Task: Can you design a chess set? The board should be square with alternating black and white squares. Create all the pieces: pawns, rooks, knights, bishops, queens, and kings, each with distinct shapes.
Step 2323:
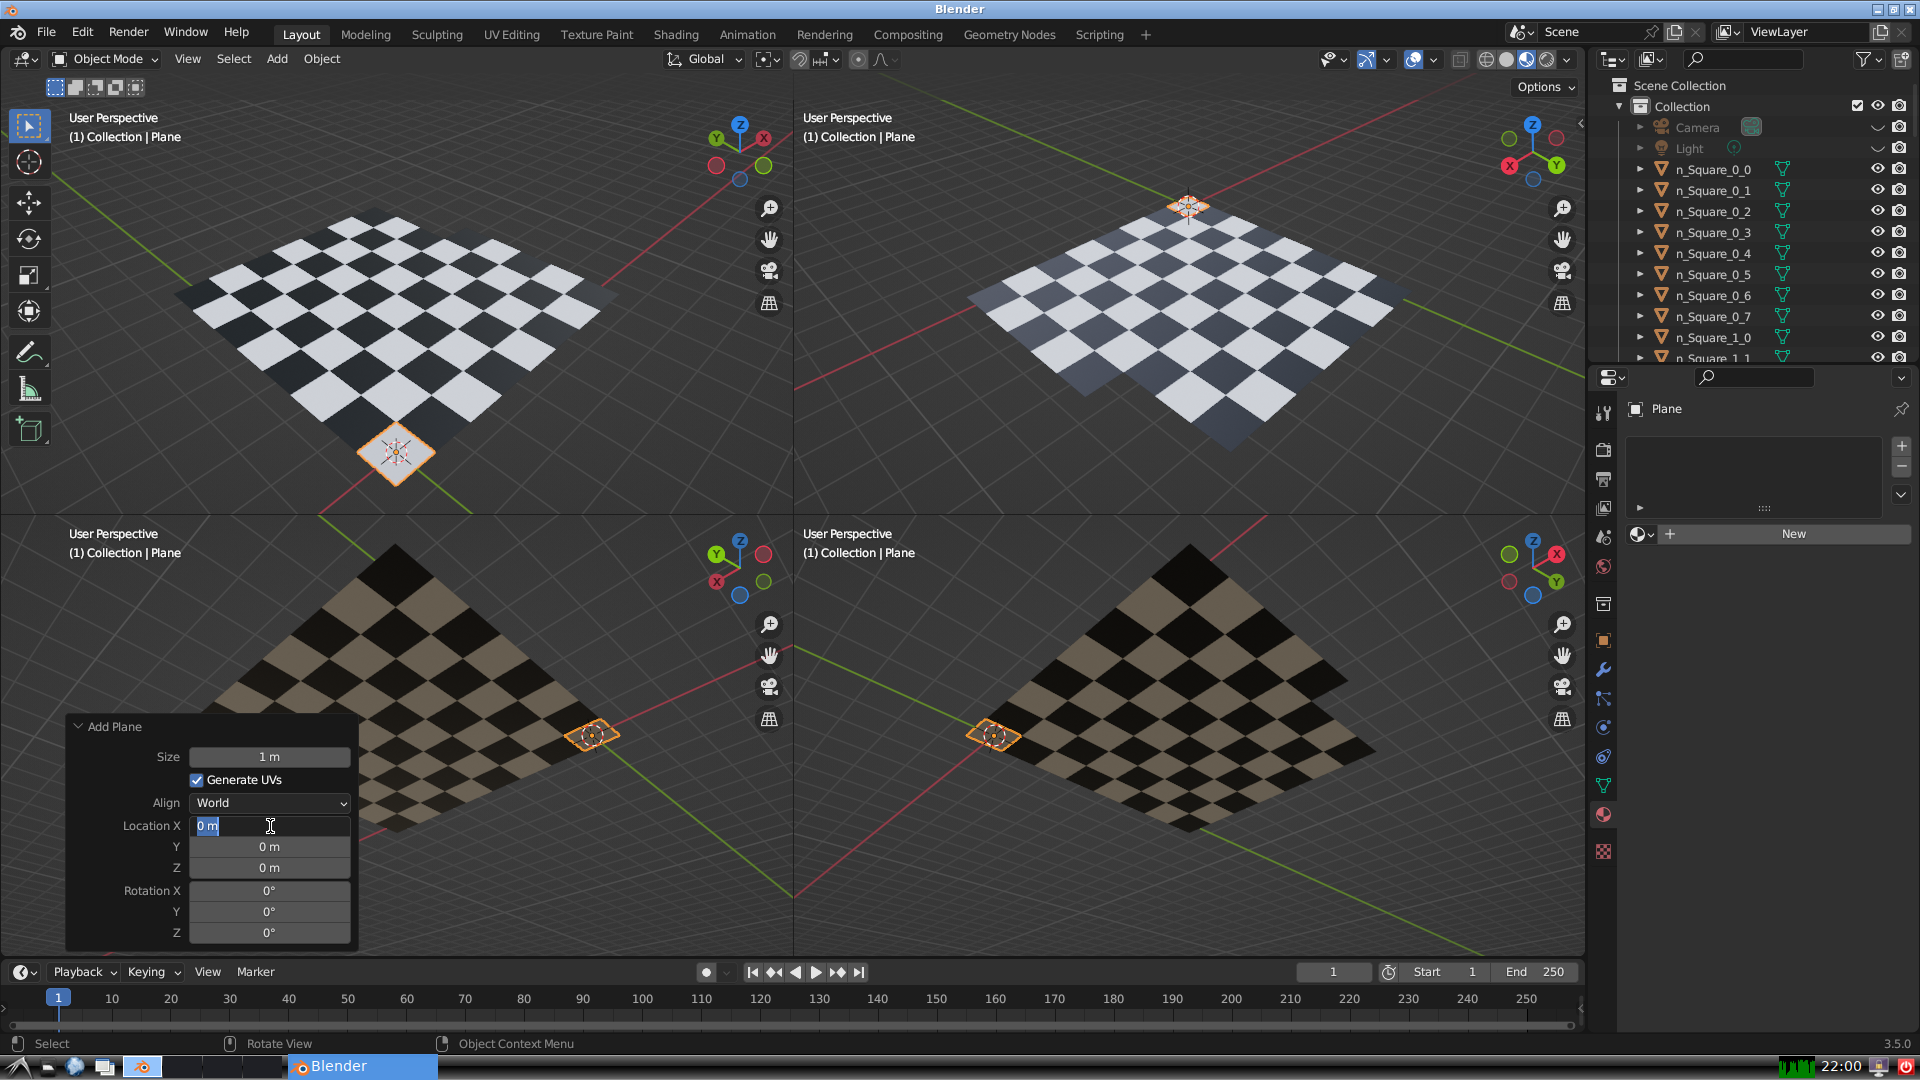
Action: input_text: 7.0